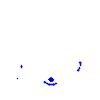
Particle: electron